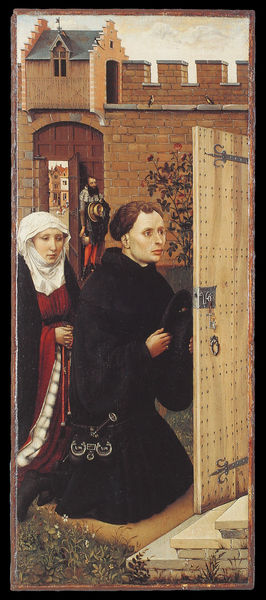
Titel: Tryptichon mit der Verkündigung
Künstler: Robert Campin
Institution: New York, The Metropolitan Museum of  Art
Schlagwörter: mann, weiß, blumen, fenster, frau, holz, hut, schwarz, tür, haus, rot, schleier, tuch, haube, strauch, paar, person, giebel, mauer, treppe, treppen, musikinstrument, stufen, tor, zinnen, foto, kloster, knien, nonne, degen, beten, gebet, mönch, luther, wächter, zinne, stifter